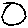
Label: hexagon